Question: I have <URL>. I would like to generate some xml manifests from it.
Here is a section of the spreadsheet:

Here is the xml to be generated, with name "mst-5.3_tmp.xml" (filename based off the Section)
'''
<?xml version="1.0" encoding="iso-8859-1"?>
<activity type='cxp:jsp'>
<handler>mindtap_mastery</handler>
<!-- Section 5.3 Mastery -->
<group threshold="1" name="Energy and Temperature Change to Specific Heat">
<items>
<item src="owms01h/gen.question.32027" title="Mastery Item 1"/>
</items>
</group>
<group threshold="3" name="Specific Heat to Energy or Temperature">
<items>
<item src="owms01h/gen.question.32040" title="Mastery Item 1"/>
<item src="owms01h/gen.question.32041" title="Mastery Item 2"/>
<item src="owms01h/gen.question.32046" title="Mastery Item 3"/>
<item src="owms01h/gen.question.32048" title="Mastery Item 4"/>
</items>
</group>
<group threshold="2" name="Thermal Equilibrium">
<items>
<item src="owms01h/gen.question.32378" title="Mastery Item 1"/>
<item src="owms01h/gen.question.32380" title="Mastery Item 2"/>
</items>
</group>
<group threshold="2" name="Phase Change Energetics">
<items>
<item src="owms01h/gen.question.3737" title="Mastery Item 1"/>
<item src="owms01h/gen.question.3741" title="Mastery Item 2"/>
<item src="owms01h/gen.question.3752" title="Mastery Item 3"/>
<item src="owms01h/gen.question.3753" title="Mastery Item 4"/>
</items>
</group>
<group threshold="2" name="Heating Curves - Calculations">
<items>
<item src="owms01h/gen.question.5640" title="Mastery Item 1"/>
<item src="owms01h/gen.question.5641" title="Mastery Item 2"/>
<item src="owms01h/gen.question.5642" title="Mastery Item 1"/>
<item src="owms01h/gen.question.5643" title="Mastery Item 2"/>
</items>
</group>
</activity>
'''
My aim is to export the spreadsheet to a tab-separated text file, and create the xml using AWK. When a value exists in the "Section" column, a new file should be created. The adjacent "Instruction Unit column contains the name of the first "group" element. The "items" of this group start with the entry in the adjacent "Geyser Item Name" column. If the next row has no "Section" or "Instructional Unit" values, then it should be added as an item to the current group. If there is an "Instructional Unit" value, but no "Section" then a new group should be created. Etc.
I am unsure how to begin and end new files, and how to have AWK skip columns/lines as described in the control above.
So far, all I have is a script that creates justone file with the nesting close to, but not exactly, what I describe above.
'''
#!/bin/bash
awk -F " " '{
if ($2) {
print "</items>";
print "</group>";
print "</activity>";
print "<?xml version="1.0" encoding="iso-8859-1"?>"
print "<activity type='cxp:jsp'>";
print "<handler>mindtap_mastery</handler>";
print "<!--" $2 "-->";
}
if ($3) {
print "<group threshold="1" name="" $3 "">";
print "<items>";
print "<item src="owms01h/" $4 "" title="Mastery Item 1"/>";
} else {
print "<item src="owms01h/" $4 "" title="Mastery Item 1"/>";
}
}' 'Media Grid_Units 1-5.txt' >> master.xml
'''
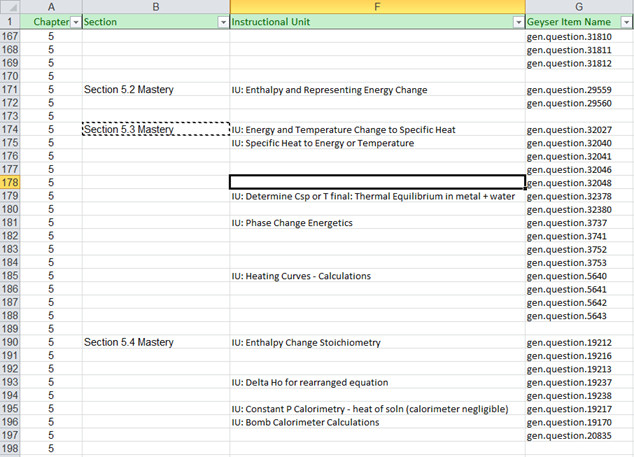
Answer: You can save this as 'somefile.awk' and call it with 'awk -F" " -f somefile.awk spreadsheet.tab'
'''
NR==1 || !$4 {next} # Skip the header and blank lines
$2 { # New section
if (printingitems) { # close tags
print "</items>" >> filename;
print "</group>" >> filename;
print "</activity>" >> filename;
}
# Build new filename
split($2, part, " ");
filename = "mst-"part[2]"_tmp.xml";
print "<?xml version="1.0" encoding="iso-8859-1"?>" >> filename;
print "<activity type='cxp:jsp'>" >> filename;
print "<handler>mindtap_mastery</handler>" >> filename;
print "<!--" $2 "-->" >> filename;
printingitems = 0;
}
$3 { # New group
if (printingitems) {
print "</items>" >> filename;
print "</group>" >> filename;
}
groupname = substr($3, 5, length($3));
print "<group threshold="1" name="" groupname "">" >> filename;
print "<items>" >> filename;
printingitems = 1;
}
{ # new item
print "<item src="owms01h/" $4 "" title="Mastery Item "printingitems++""/>" >> filename;
}
END { # this assumes all non-blank lines will have an item
print "</items>" >> filename;
print "</group>" >> filename;
print "</activity>" >> filename;
}
'''